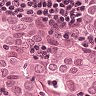
Metastatic tissue present: yes